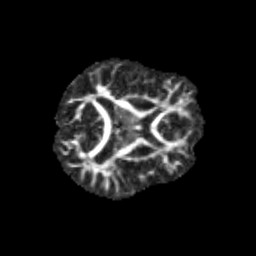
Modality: FA
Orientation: axial
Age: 11
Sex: male
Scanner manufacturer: siemens
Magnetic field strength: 3 T
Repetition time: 3.8 s
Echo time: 0.07 s